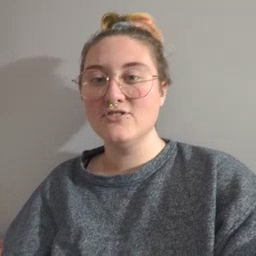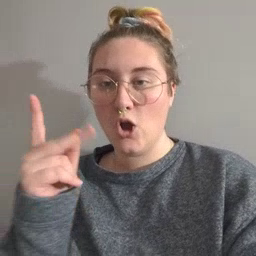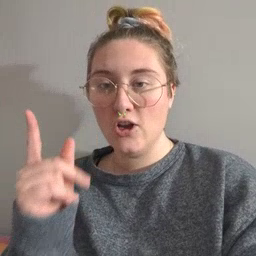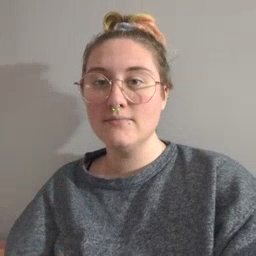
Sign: dog